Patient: sex M, age 53
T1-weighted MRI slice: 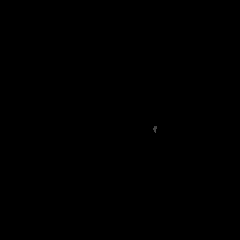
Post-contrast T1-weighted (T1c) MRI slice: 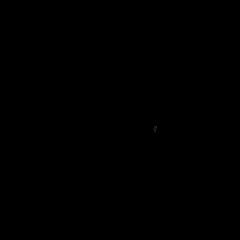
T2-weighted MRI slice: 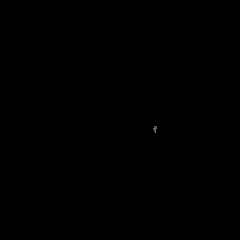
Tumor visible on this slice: no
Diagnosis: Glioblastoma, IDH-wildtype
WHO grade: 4